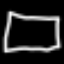
Label: square